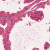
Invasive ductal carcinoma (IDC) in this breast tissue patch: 0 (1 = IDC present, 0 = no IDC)